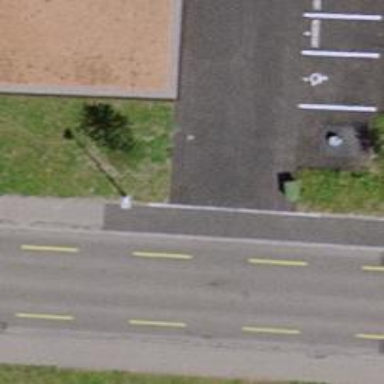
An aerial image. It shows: Asphalt sidewalk.